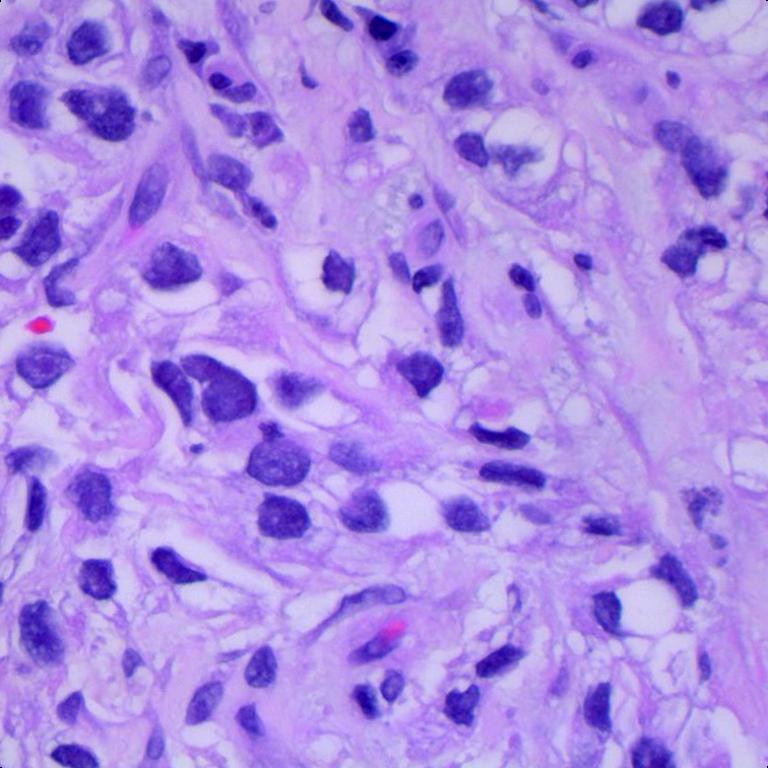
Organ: lung
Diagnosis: adenocarcinomas